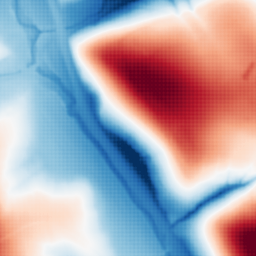
Category: multiscale
Decomposition family: dog_multiscale
Decomposition parameters: sigma_ratio: 2
n_scales: 6
base_sigma: 1
Upsampling method: sinc_blackman
Upsampling parameters: scale: 8
kernel_size: 16
Upsampling scale: 8